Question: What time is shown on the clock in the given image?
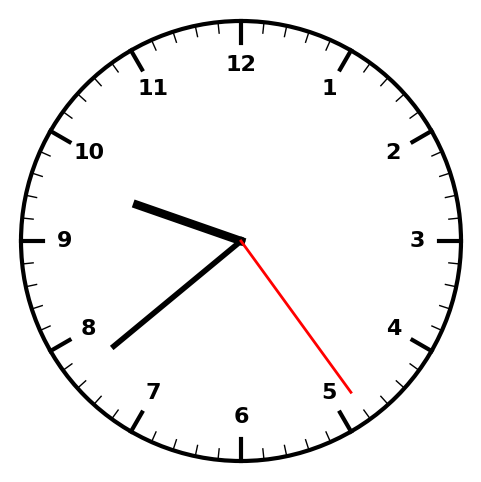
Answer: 09:38:24